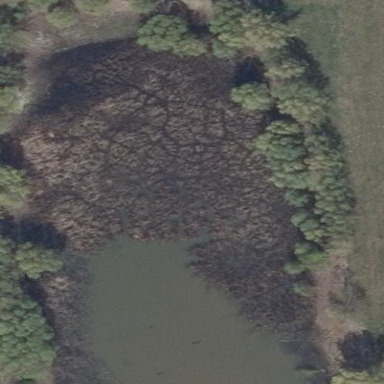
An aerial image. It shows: Wetland area covered with grass.